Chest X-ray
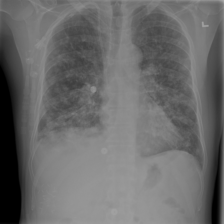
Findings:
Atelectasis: negative
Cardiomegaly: negative
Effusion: positive
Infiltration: negative
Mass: positive
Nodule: negative
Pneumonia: negative
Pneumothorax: negative
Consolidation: negative
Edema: negative
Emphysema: negative
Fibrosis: negative
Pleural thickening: negative
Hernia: negative